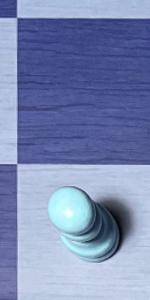
Label: Pawn_White